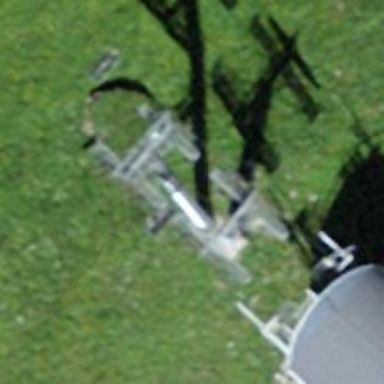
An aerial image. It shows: Chair lift.